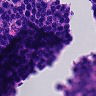
Metastatic tissue present: no